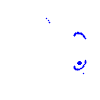
Particle: kaon